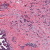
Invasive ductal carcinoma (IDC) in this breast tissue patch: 0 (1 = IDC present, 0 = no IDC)